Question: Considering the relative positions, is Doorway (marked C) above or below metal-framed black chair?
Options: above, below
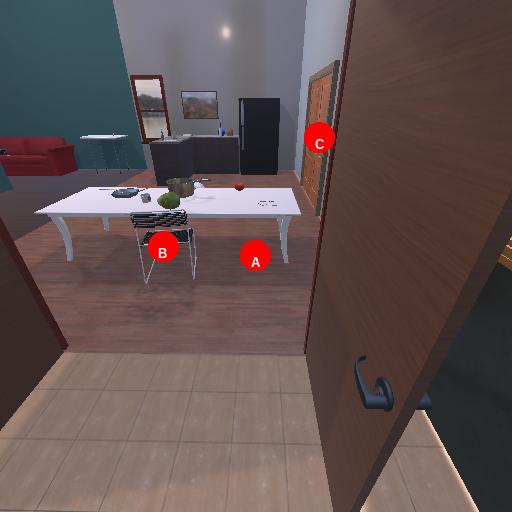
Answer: above